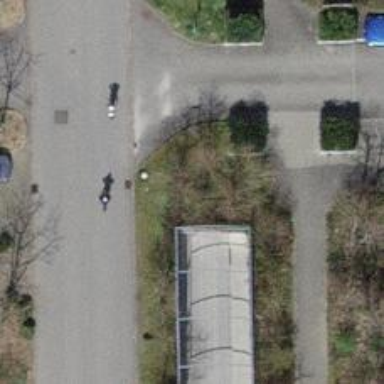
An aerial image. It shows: Parking entrance.